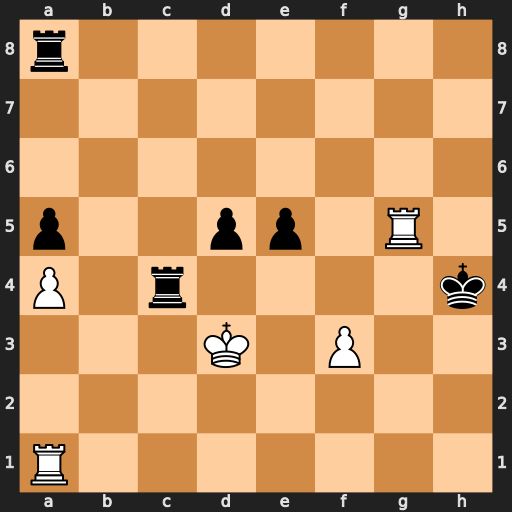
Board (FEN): r7/8/8/p2pp1R1/P1r4k/3K1P2/8/R7
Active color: w
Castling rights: -
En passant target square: -
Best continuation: Rg7 Kh5 Rh1+ Rh4 Rh7+